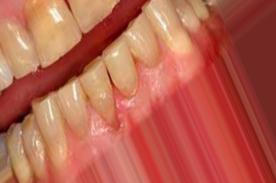
Condition: Tooth Discoloration